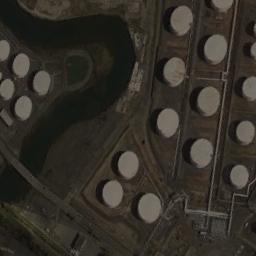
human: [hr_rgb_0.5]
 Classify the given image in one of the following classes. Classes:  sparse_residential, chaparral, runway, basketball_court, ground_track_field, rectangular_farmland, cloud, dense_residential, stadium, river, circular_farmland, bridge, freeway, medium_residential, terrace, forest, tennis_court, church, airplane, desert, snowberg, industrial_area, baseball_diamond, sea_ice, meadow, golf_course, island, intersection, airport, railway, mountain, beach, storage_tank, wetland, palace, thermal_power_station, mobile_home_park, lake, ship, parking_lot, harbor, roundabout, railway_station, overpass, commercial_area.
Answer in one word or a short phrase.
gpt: storage_tank